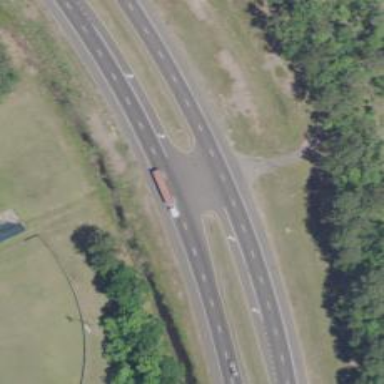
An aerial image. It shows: Trunk link highway.